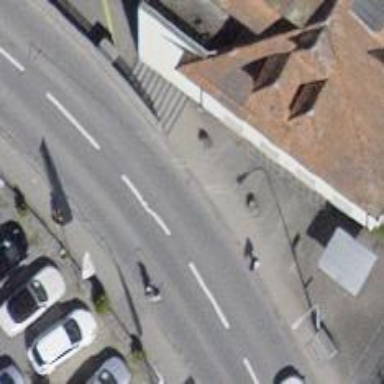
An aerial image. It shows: Sidewalk along the footway.